Interaction volume radius: 10 \u00c5
Interaction volume height: 35 \u00c5
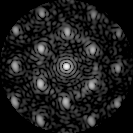
Disorder parameter: 0.3557